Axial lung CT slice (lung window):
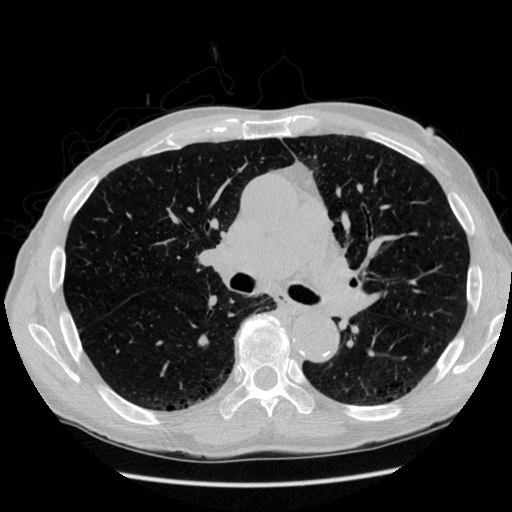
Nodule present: no